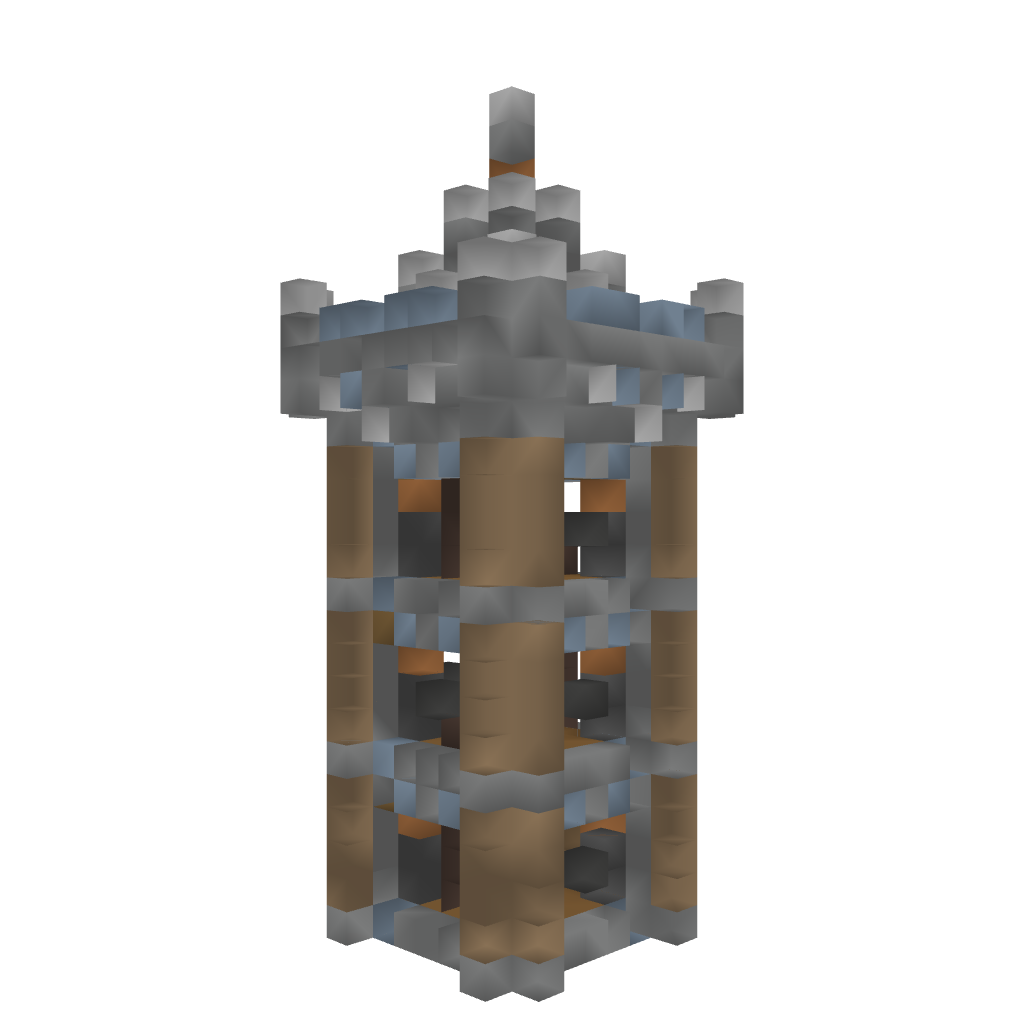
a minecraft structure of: MagicTower 1